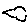
Label: bird